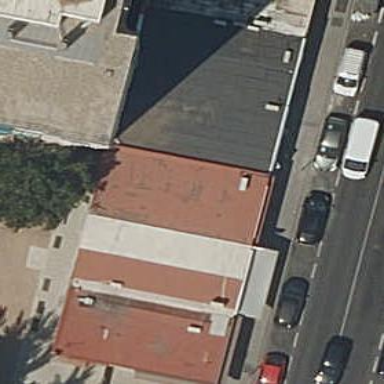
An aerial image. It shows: Retail building.